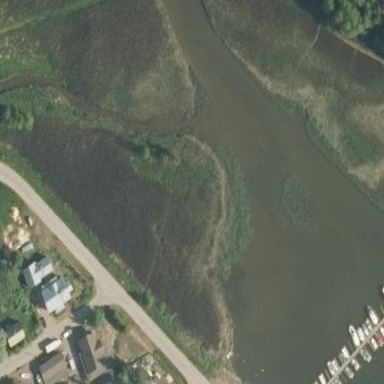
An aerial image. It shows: Reedbed wetland area.